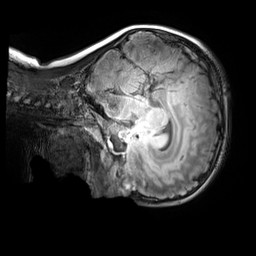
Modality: FLAIR
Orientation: sagittal
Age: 11
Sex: male
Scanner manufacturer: siemens
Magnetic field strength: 3 T
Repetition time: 5 s
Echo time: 0.388 s